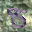
Label: 8